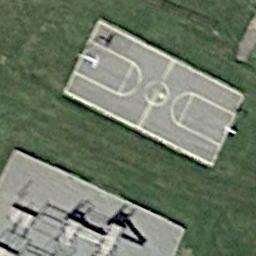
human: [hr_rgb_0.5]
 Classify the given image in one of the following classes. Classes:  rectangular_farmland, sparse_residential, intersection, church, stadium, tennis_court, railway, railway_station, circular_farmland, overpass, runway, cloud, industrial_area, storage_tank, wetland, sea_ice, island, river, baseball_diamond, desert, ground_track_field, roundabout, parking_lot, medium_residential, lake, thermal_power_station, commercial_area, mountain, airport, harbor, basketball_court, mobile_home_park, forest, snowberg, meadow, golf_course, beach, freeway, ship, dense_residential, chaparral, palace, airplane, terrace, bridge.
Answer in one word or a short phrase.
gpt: basketball_court